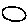
Label: circle